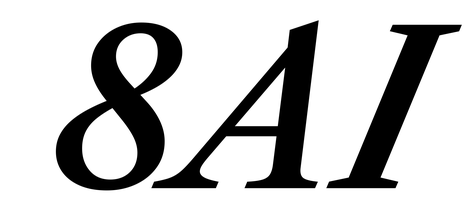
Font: LibreCaslonText-Italic_SemiBold_Italic